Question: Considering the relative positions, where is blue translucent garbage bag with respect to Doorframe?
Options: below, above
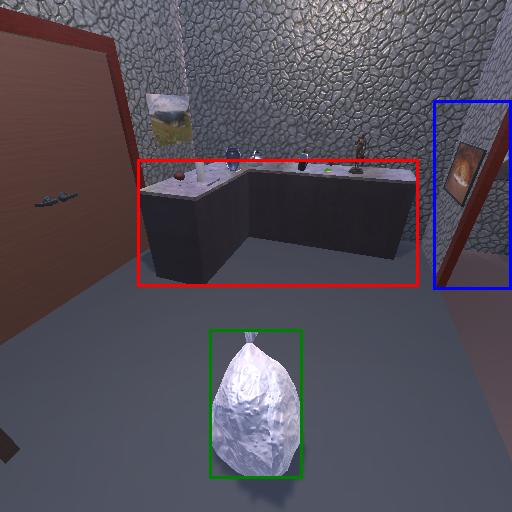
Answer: below